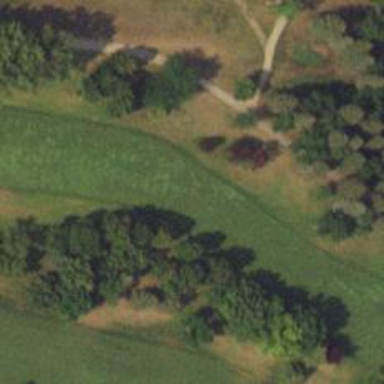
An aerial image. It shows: Golf hole.